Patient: sex M, age 36
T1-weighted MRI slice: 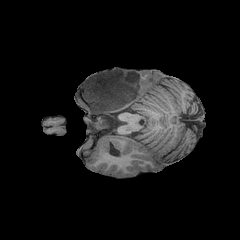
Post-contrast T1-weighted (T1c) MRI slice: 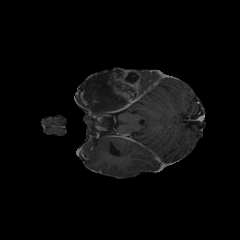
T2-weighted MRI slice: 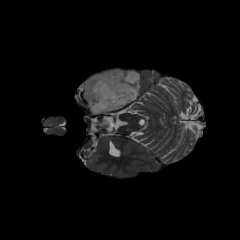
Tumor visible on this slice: yes
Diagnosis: Astrocytoma, IDH-mutant
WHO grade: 4